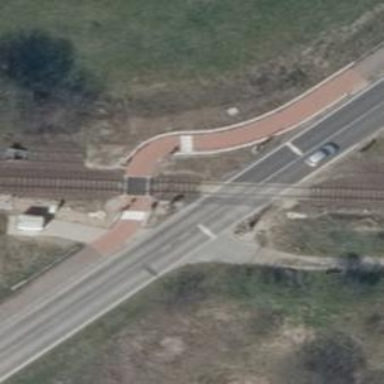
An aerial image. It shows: Railway signal.